Question: I have built a Django project called 'to_pm' and decided to put it on a VPS server which uses CentOs 7 as operating system. I want to deploy my Django project to Nginx server which I have already successfully setup and running on the server.
Originally I put my project to '/root/' as I am a newbie of linux system administration. Then I realized that as nginx is using 'nginx' as its user and it needs to be the owner of my project folder and all its parent directories to access my project's static contents so I moved my project to '/www/' and change the owner of '/www/' to nginx:nginx. Then I was unable to access my website.
I get this error:(all the templates are in 'to_pm/templates/' folder)
'''
Django tried loading these templates, in this order:
Using loader django_jinja.loaders.FileSystemLoader:
/root/to_pm/templates/index.jinja (File does not exist)
'''
and it shows my python path is:
'''
Python Path:
['/root/to_pm',
'/usr/local/bin',
'/usr/local/lib/python34.zip',
'/usr/local/lib/python3.4',
'/usr/local/lib/python3.4/plat-linux',
'/usr/local/lib/python3.4/lib-dynload',
'/usr/local/lib/python3.4/site-packages']
'''
see the attached picture:

How can I change to make my website up and running again? Do I need to change python path to /www/to_pm?
But I have 'echo $PYTHONPATH' and nothing showed up. I don't know what to do from this point.
I am using Supervisor to run my project on Gunicorn Application server and I have checked my 'supervisord.conf' file and I am sure there is no '/root/to_pm' path set in the file.
UPDATE:
I have narrowed down the problem. I think it's not a nginx issue because even if I turned Nginx off I still get the problem by using the initial IP and port without using port 80.
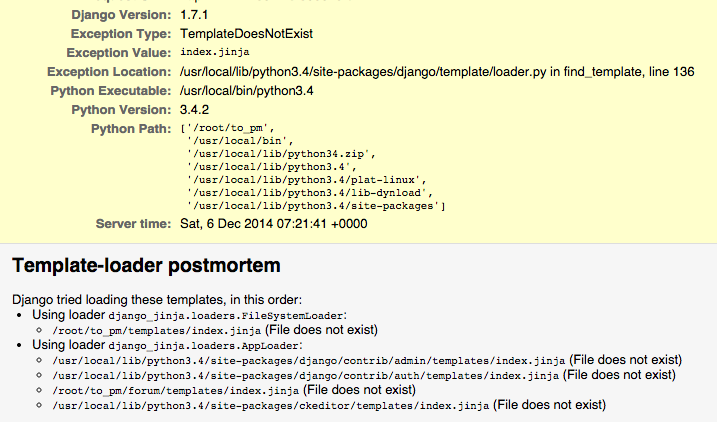
Answer: OK it seems it is not the server's problem. There are some zombie processes in the backend of Centos running the project with the old path setting. After I killed those processes my site has went live.